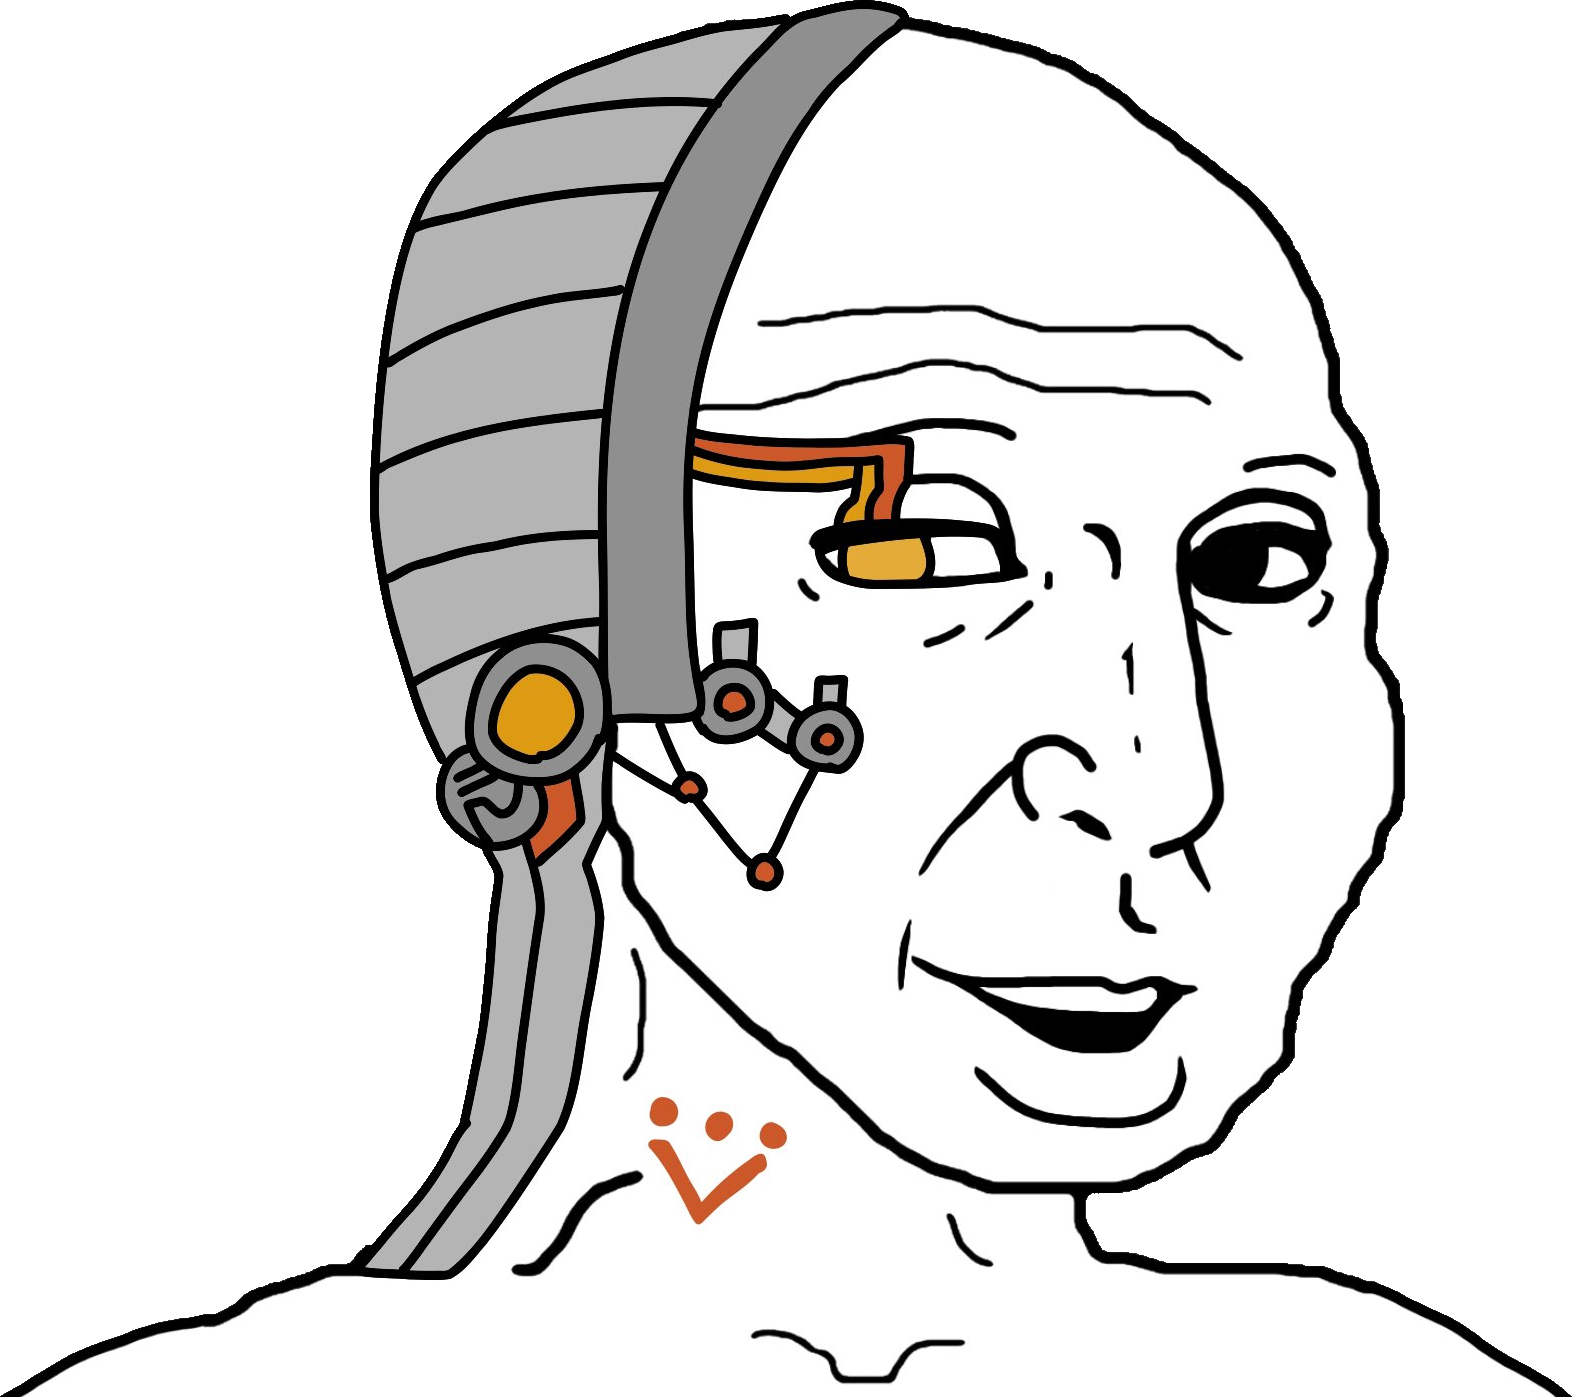
Label: 5_Groomer